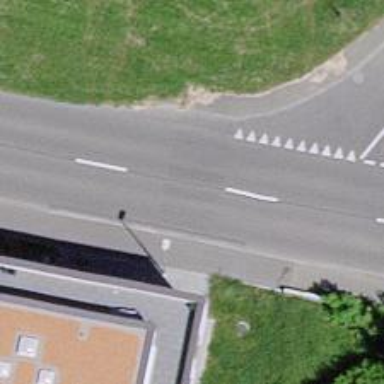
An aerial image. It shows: Zebra crossing on the road.